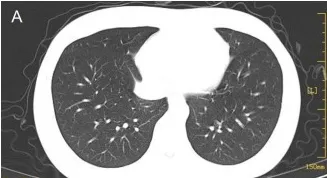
Multiple pulmonary metastases gradually subsided after six cycles.
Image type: radiology (ct)